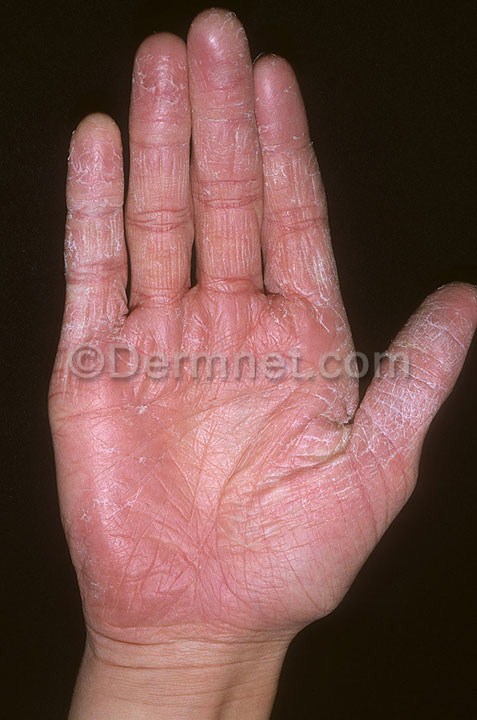
Disease: Eczema Photos